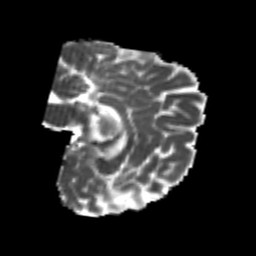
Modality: MD
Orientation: sagittal
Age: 22
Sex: female
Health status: healthy
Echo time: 0.074 s